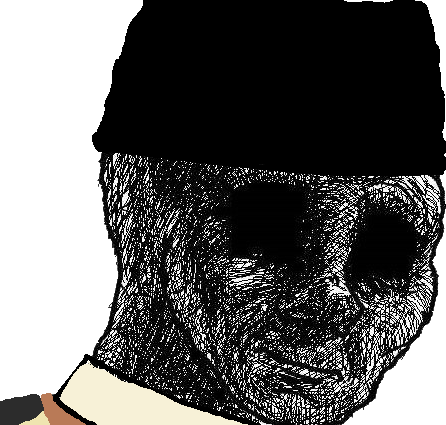
Label: 5_Withered_Wojak